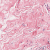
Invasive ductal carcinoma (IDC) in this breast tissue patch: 0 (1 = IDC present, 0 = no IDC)